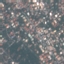
Land use / land cover: Residential